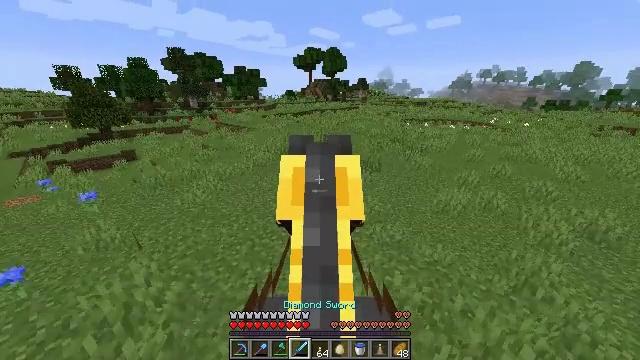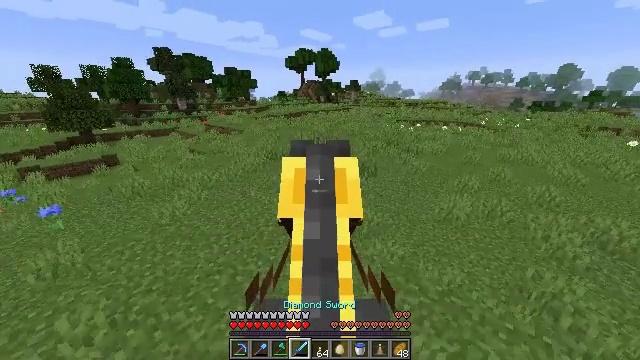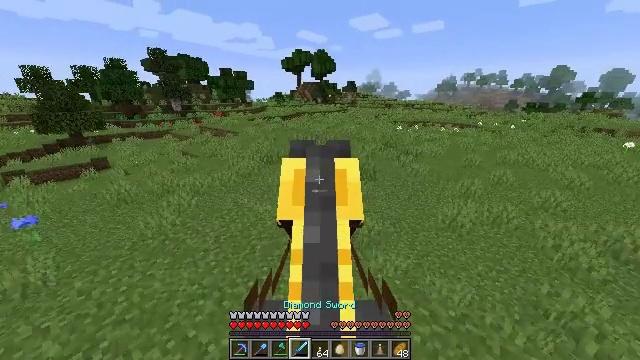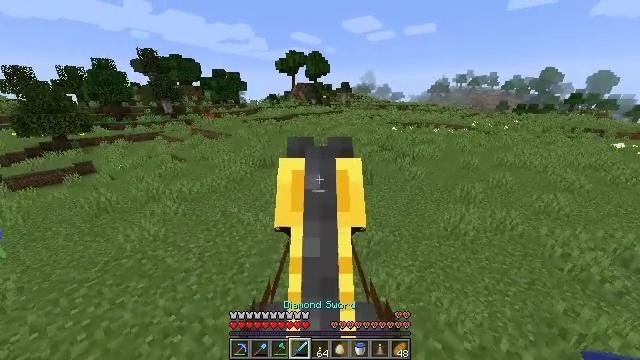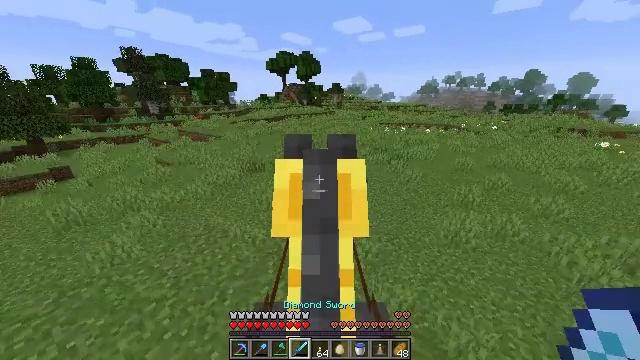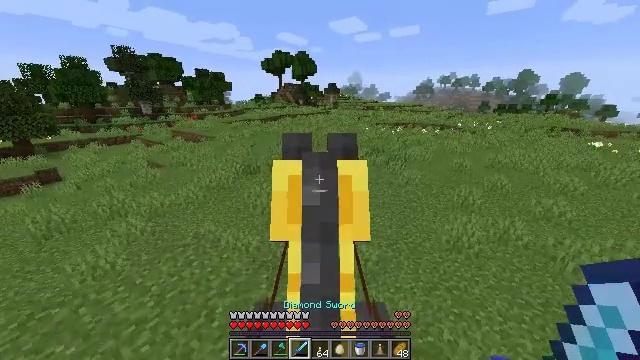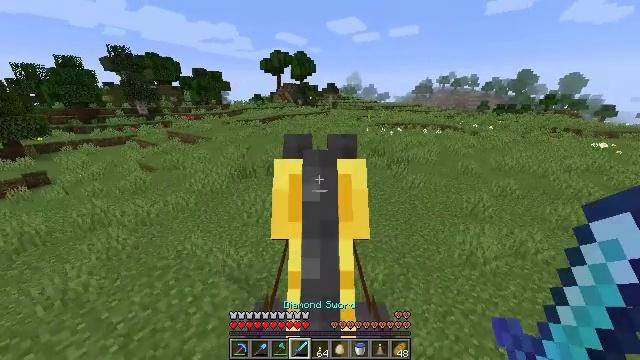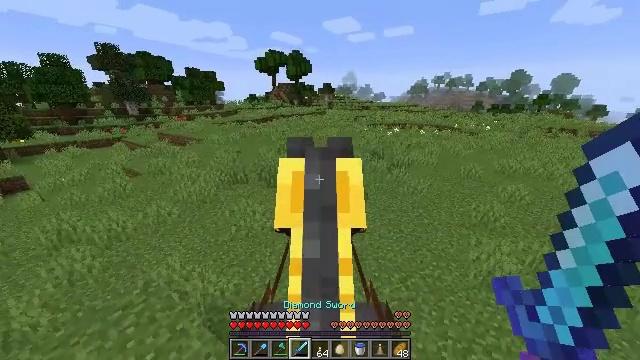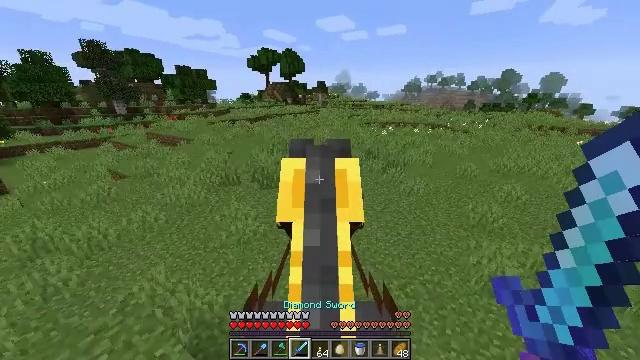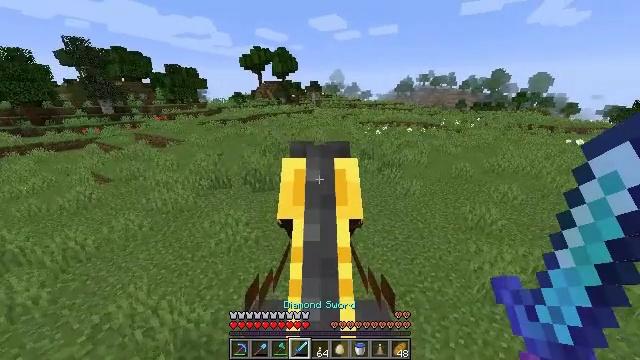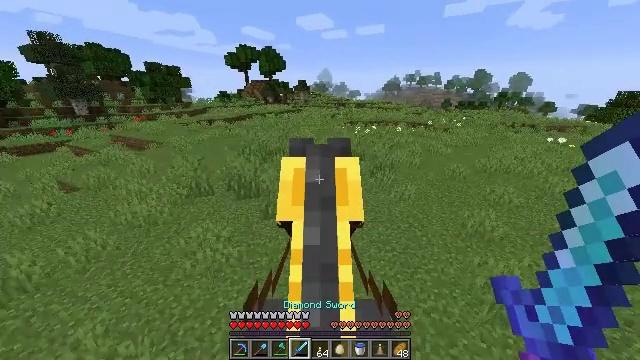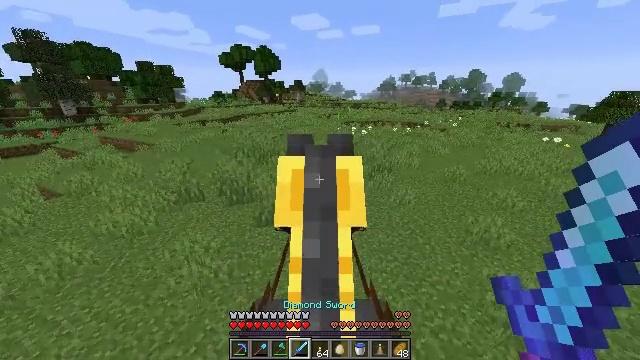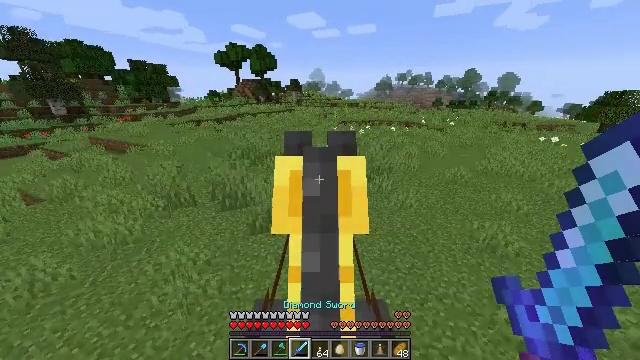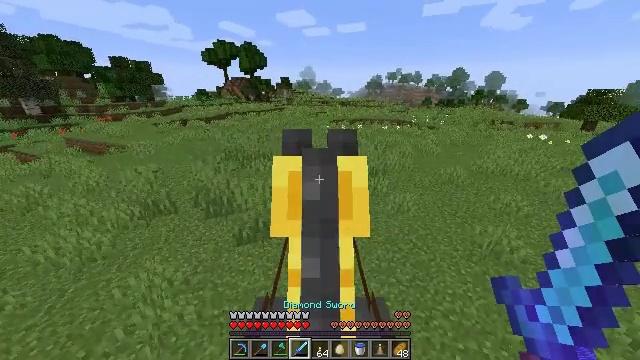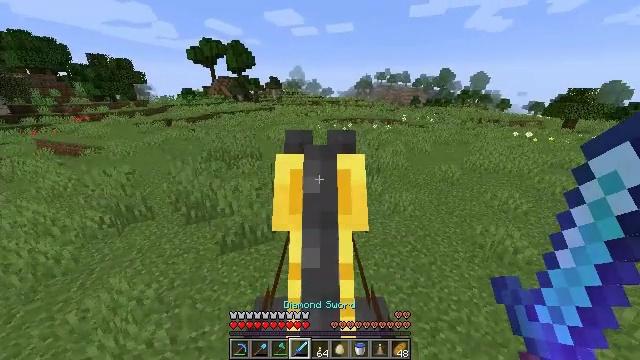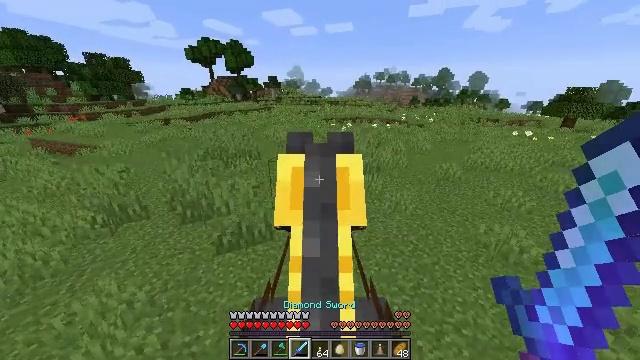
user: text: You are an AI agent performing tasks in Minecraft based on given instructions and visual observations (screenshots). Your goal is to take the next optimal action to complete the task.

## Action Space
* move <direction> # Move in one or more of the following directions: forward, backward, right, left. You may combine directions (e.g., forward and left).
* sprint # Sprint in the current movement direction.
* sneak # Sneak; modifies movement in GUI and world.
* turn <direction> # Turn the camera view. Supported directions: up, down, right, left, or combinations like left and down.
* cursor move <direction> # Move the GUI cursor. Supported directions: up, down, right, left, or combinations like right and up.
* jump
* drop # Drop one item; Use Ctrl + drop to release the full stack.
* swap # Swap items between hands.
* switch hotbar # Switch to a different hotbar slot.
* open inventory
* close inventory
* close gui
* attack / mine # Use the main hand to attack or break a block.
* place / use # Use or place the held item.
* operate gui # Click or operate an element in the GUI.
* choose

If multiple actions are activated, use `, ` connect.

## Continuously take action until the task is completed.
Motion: motion action
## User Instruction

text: Gather sandstone from the desert.
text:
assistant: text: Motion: move forward, sprint
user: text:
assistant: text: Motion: move forward, sprint
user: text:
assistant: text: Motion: move forward, sprint, turn right
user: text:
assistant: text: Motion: move forward, sprint, turn right
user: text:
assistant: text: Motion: move forward, sprint
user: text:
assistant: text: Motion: move forward, sprint
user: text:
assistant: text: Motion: move forward, sprint
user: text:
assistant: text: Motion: move forward, sprint, turn right
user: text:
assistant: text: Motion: move forward, sprint, turn right
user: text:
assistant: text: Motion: move forward, sprint, turn right
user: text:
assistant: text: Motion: move forward, sprint
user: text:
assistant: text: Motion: move forward, sprint, turn right
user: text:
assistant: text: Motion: move forward, sprint, turn right
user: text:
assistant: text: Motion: move forward, sprint, turn right
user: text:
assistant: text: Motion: move forward, sprint
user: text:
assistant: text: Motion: move forward and move left, sprint
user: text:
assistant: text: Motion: move forward and move left, sprint
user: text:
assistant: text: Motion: move forward and move left, sprint
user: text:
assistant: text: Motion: move forward and move left, sprint
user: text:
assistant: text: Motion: move forward and move left, sprint
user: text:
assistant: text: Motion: move forward and move left, sprint
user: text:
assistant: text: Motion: move forward and move left, sprint
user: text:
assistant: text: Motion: move forward and move left, sprint
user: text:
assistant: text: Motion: move forward and move left, sprint
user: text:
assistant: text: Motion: move forward and move left, sprint
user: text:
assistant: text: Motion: move forward and move left, sprint
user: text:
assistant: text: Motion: move forward and move left, sprint
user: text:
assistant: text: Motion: move forward and move left, sprint
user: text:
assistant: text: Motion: move forward and move left, sprint
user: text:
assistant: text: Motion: move forward and move left, sprint